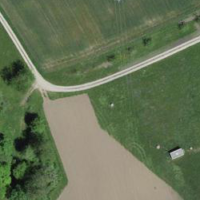
EUNIS habitat code: 52
Species observed at this site:
Certhia brachydactyla
Corvus corone
Turdus philomelos
Falco subbuteo
Emberiza citrinella
Anthus spinoletta
Dendrocopos major
Prunella modularis
Aegithalos caudatus
Buteo buteo
Anthus pratensis
Sylvia atricapilla
Spinus spinus
Phylloscopus collybita
Poecile palustris
Larus michahellis
Alauda arvensis
Ardea alba
Erithacus rubecula
Pica pica
Phoenicurus ochruros
Phoenicurus phoenicurus
Columba livia
Falco tinnunculus
Picus viridis
Periparus ater
Accipiter nisus
Grus grus
Cyanistes caeruleus
Motacilla cinerea
Anas platyrhynchos
Sturnus vulgaris
Chloris chloris
Pyrrhula pyrrhula
Troglodytes troglodytes
Corvus frugilegus
Linaria cannabina
Ciconia ciconia
Fringilla coelebs
Remiz pendulinus
Cephalanthera longifolia
Passer montanus
Columba palumbus
Turdus merula
Carduelis carduelis
Phalacrocorax carbo
Fringilla montifringilla
Parus major
Hirundo rustica
Milvus migrans
Milvus milvus
Turdus pilaris
Coccothraustes coccothraustes
Motacilla alba
Delichon urbicum